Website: bh-photo
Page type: receipt
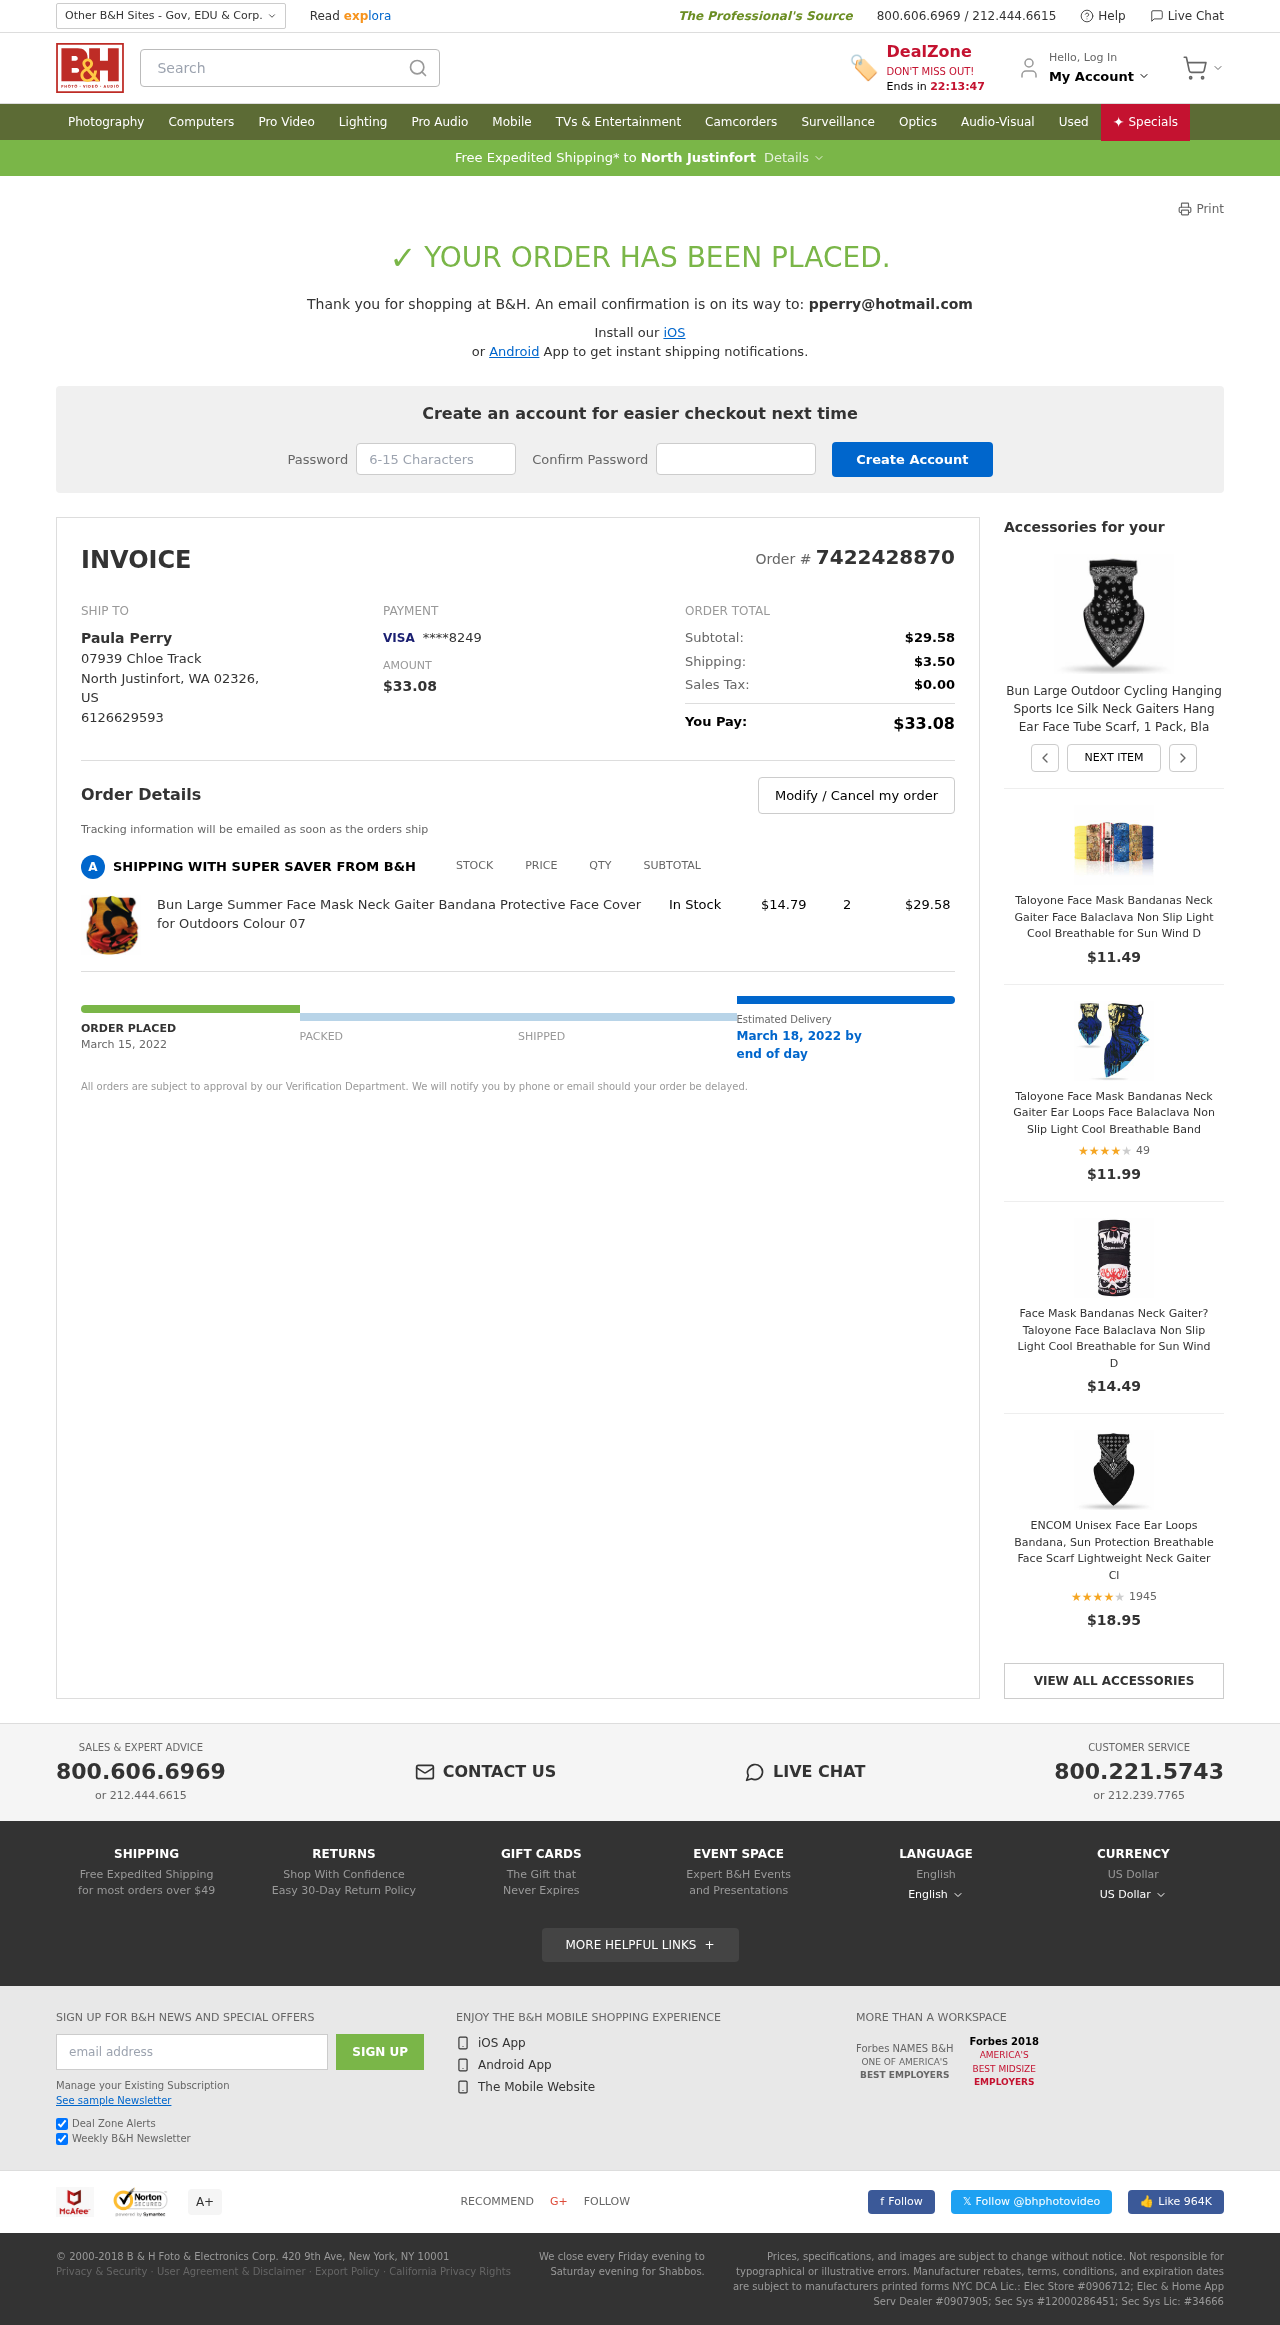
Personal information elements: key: PII_CARD_LAST4
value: ****8249
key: PII_CARD_TYPE
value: VISA
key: PII_CITY
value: North Justinfort
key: PII_COUNTRY_CODE
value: US
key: PII_EMAIL
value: pperry@hotmail.com
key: PII_FULLNAME
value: Paula Perry
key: PII_PHONE
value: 6126629593
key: PII_POSTCODE
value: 02326
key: PII_STATE_ABBR
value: WA
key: PII_STREET
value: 07939 Chloe Track
Product elements: key: PRODUCT1_NAME
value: Bun Large Summer Face Mask Neck Gaiter Bandana Protective Face Cover for Outdoors Colour 07
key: PRODUCT1_PRICE
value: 14.79
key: PRODUCT1_QUANTITY
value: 2
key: PRODUCT2_NAME
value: Bun Large Outdoor Cycling Hanging Sports Ice Silk Neck Gaiters Hang Ear Face Tube Scarf, 1 Pack, Bla
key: PRODUCT3_NAME
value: Taloyone Face Mask Bandanas Neck Gaiter Face Balaclava Non Slip Light Cool Breathable for Sun Wind D
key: PRODUCT3_PRICE
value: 11.49
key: PRODUCT4_NAME
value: Taloyone Face Mask Bandanas Neck Gaiter Ear Loops Face Balaclava Non Slip Light Cool Breathable Band
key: PRODUCT4_NUM_RATINGS
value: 49
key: PRODUCT4_PRICE
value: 11.99
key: PRODUCT4_RATING
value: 3.9
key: PRODUCT5_NAME
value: Face Mask Bandanas Neck Gaiter?Taloyone Face Balaclava Non Slip Light Cool Breathable for Sun Wind D
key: PRODUCT5_PRICE
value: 14.49
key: PRODUCT6_NAME
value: ENCOM Unisex Face Ear Loops Bandana, Sun Protection Breathable Face Scarf Lightweight Neck Gaiter Cl
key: PRODUCT6_NUM_RATINGS
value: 1945
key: PRODUCT6_PRICE
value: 18.95
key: PRODUCT6_RATING
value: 3.9
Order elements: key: ORDER_ID
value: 7422428870
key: ORDER_TOTAL
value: $33.08
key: ORDER_SUBTOTAL
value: $29.58
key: ORDER_SHIPPING_COST
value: $3.50
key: ORDER_TAX
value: $0.00
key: ORDER_DATE
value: March 15, 2022
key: ORDER_DELIVERY_DATE
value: March 18, 2022 by
Search elements: key: HEADER_SEARCH
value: Search